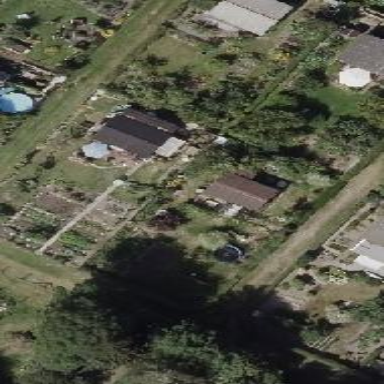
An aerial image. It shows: Fence surrounding plot in allotment area.